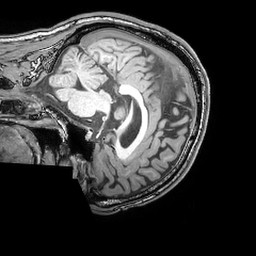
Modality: T1w
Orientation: sagittal
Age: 37
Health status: ill
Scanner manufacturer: philips
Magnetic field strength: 3 T
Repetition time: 0.007 s
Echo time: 0.0035 s